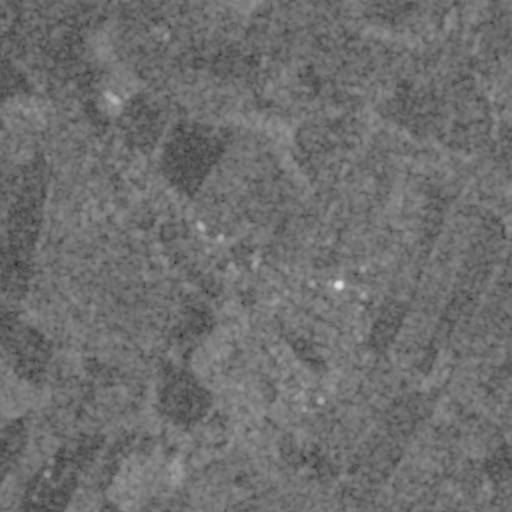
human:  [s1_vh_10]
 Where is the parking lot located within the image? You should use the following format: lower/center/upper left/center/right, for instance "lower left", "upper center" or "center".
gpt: The parking lot is located in the lower center of the image.
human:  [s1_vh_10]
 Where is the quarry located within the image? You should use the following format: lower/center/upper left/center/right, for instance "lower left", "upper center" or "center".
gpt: The quarry is located in the lower left of the image.
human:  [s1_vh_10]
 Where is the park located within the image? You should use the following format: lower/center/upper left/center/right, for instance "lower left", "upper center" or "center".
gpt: There is no park in the image.

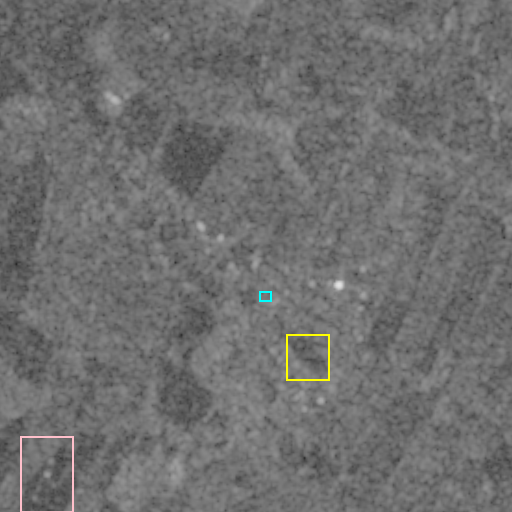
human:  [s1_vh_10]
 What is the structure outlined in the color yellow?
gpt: The structure outlined in yellow is a park.
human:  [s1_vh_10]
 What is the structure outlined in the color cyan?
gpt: The structure outlined in cyan is a parking lot.
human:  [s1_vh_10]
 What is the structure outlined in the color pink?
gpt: The structure outlined in pink is a quarry.
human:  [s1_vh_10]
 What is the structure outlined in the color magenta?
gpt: There is no magenta outline.